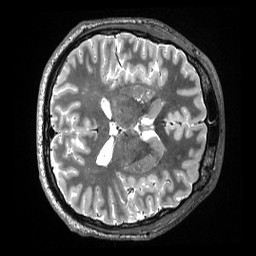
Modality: T2w
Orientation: axial